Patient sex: M
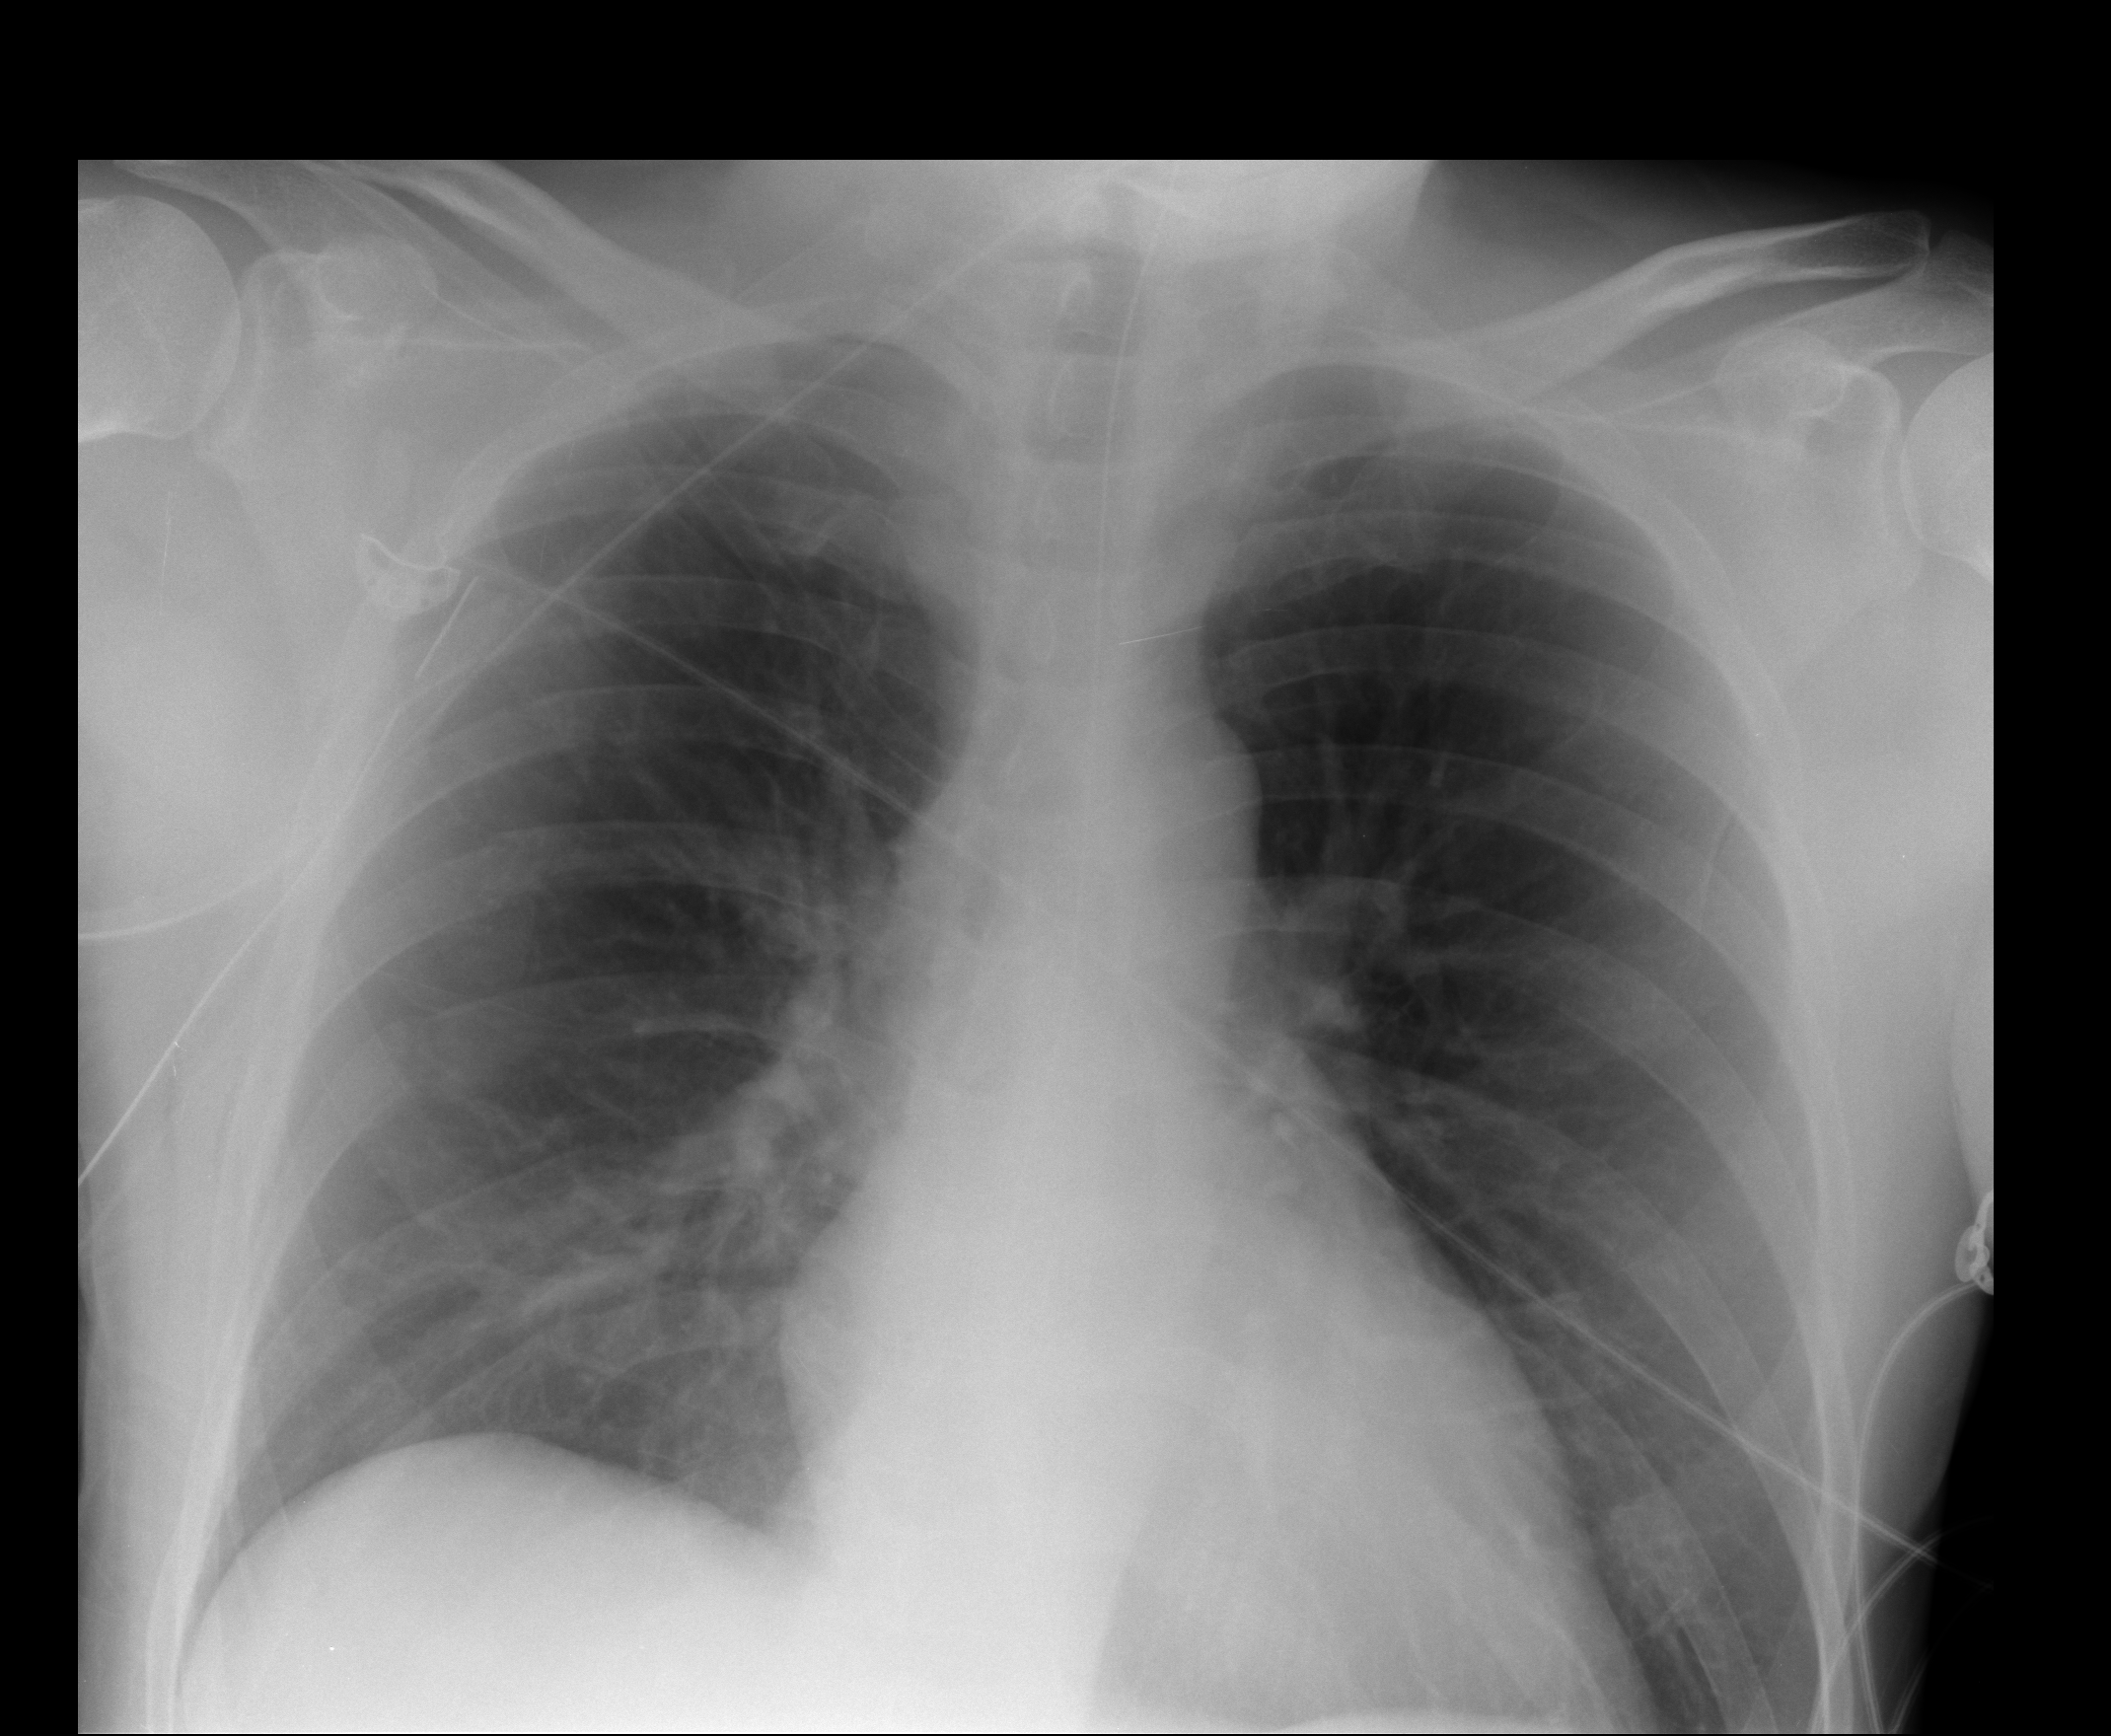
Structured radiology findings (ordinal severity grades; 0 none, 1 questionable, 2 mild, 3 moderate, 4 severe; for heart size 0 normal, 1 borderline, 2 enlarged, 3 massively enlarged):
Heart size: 0
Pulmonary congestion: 0
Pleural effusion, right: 0
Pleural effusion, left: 0
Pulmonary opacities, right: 0
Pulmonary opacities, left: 0
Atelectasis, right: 2
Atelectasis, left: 0